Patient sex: F
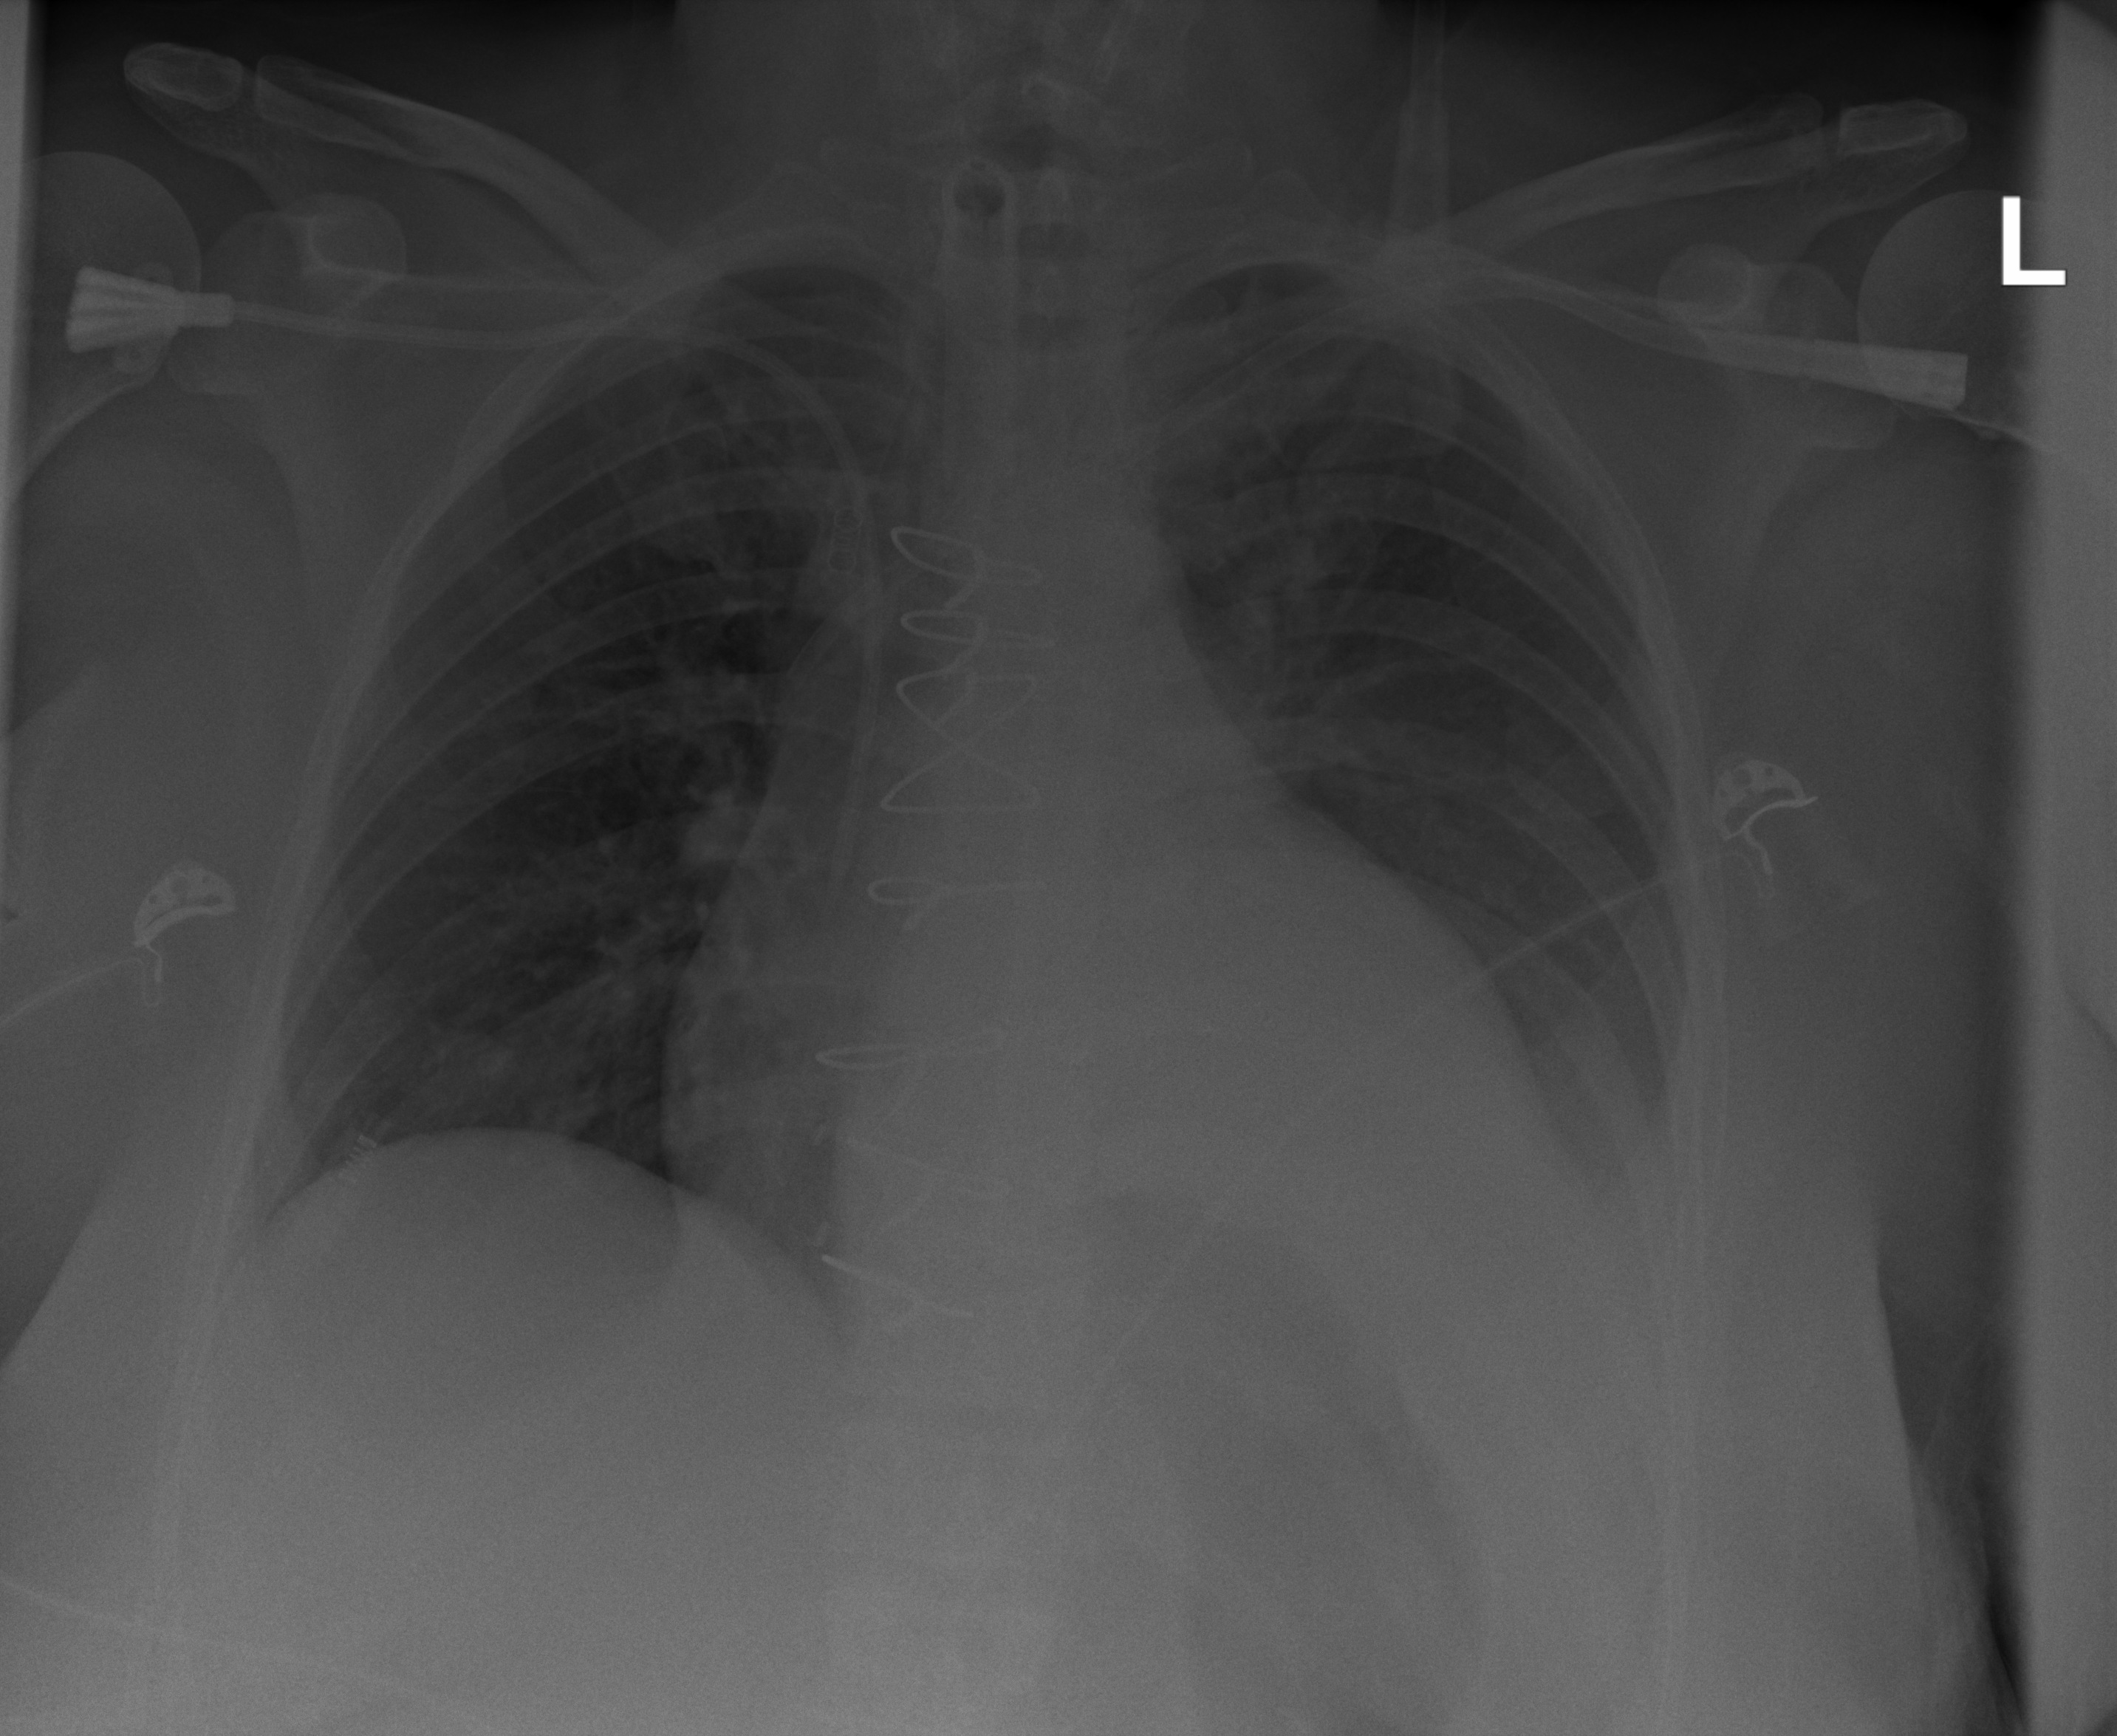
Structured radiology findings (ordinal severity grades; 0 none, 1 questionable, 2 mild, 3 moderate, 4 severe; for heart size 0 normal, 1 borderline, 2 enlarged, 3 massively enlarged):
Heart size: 2
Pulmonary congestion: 0
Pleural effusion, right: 0
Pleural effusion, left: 3
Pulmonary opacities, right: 0
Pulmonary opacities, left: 0
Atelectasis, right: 0
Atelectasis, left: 2